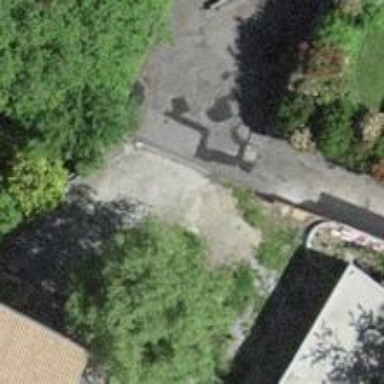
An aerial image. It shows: Paved footway.